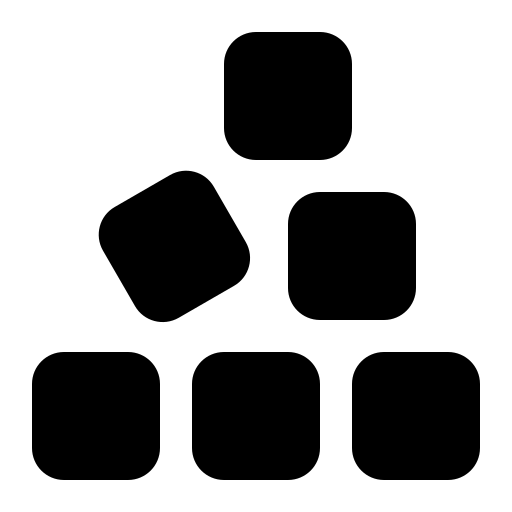
Tags: icon, FontAwesome, fa-icon, solid, cubes, stacked